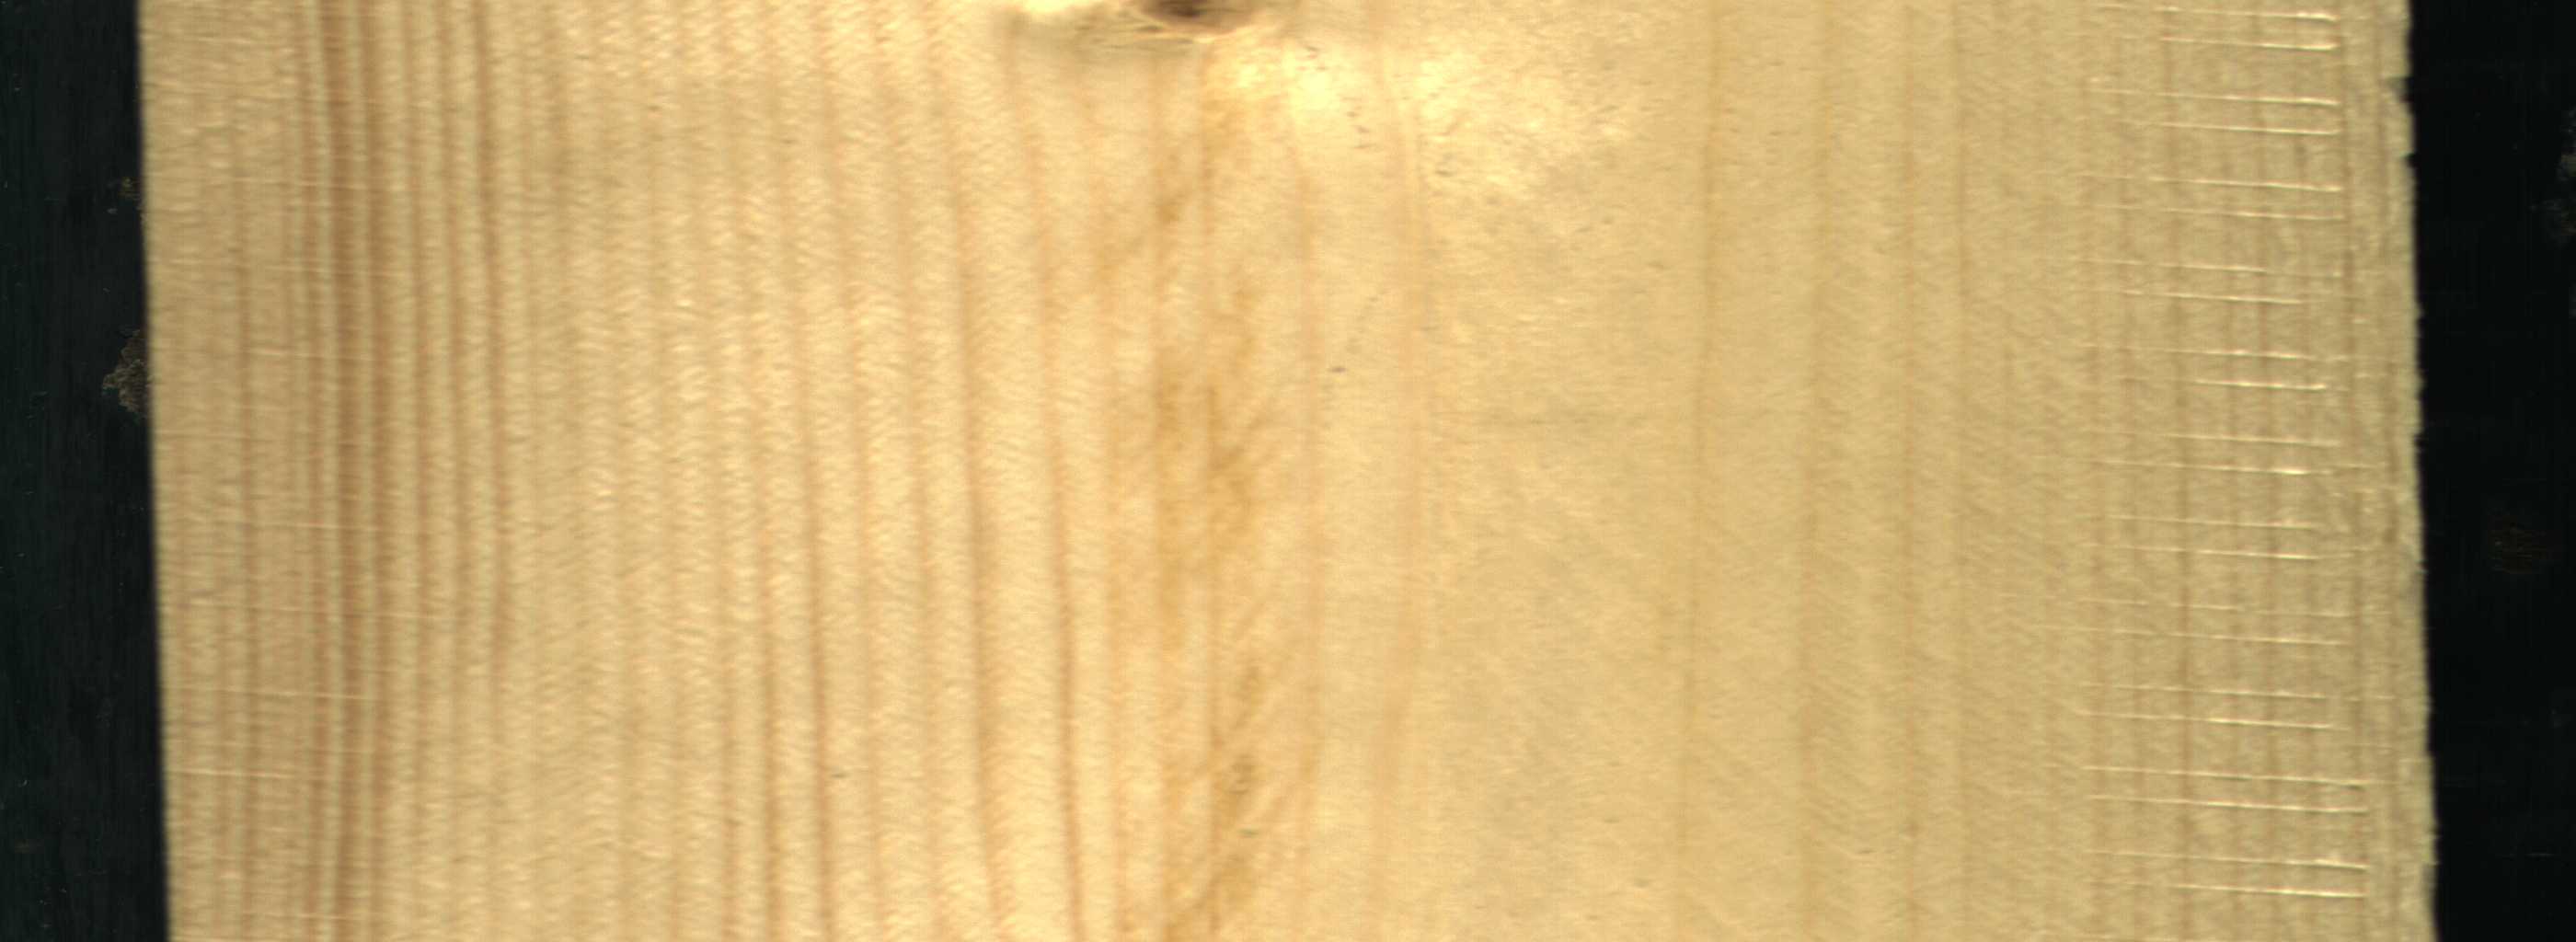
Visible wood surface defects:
Live_Knot